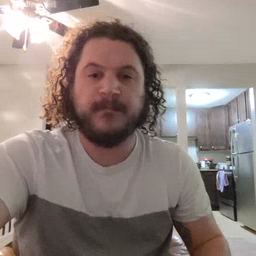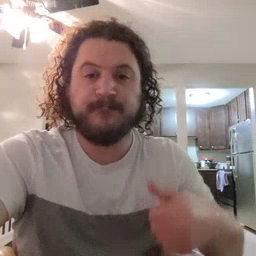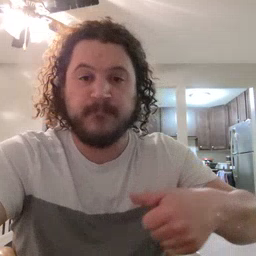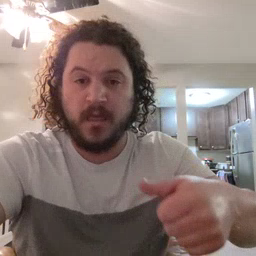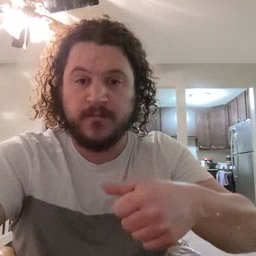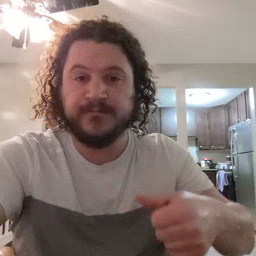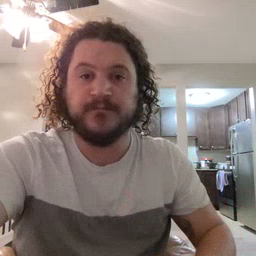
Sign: puzzle